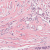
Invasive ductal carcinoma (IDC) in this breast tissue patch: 0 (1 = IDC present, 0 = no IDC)